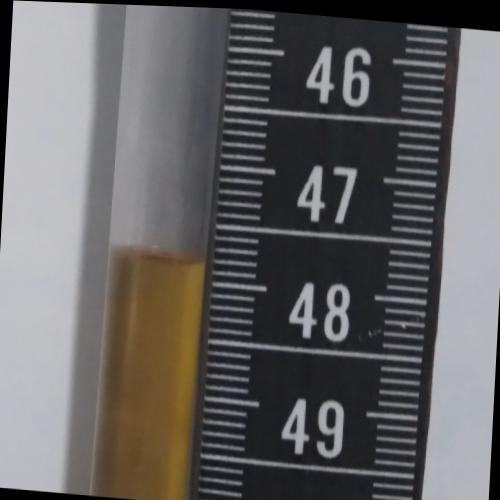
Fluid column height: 47.8 cm